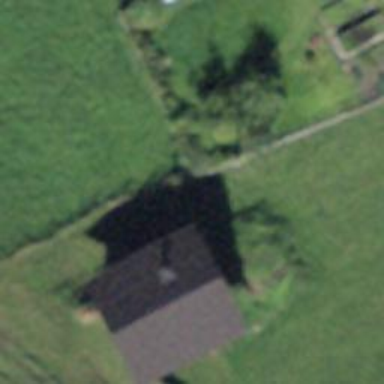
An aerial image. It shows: Barn.